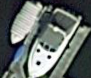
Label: Civil_yacht